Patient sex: F
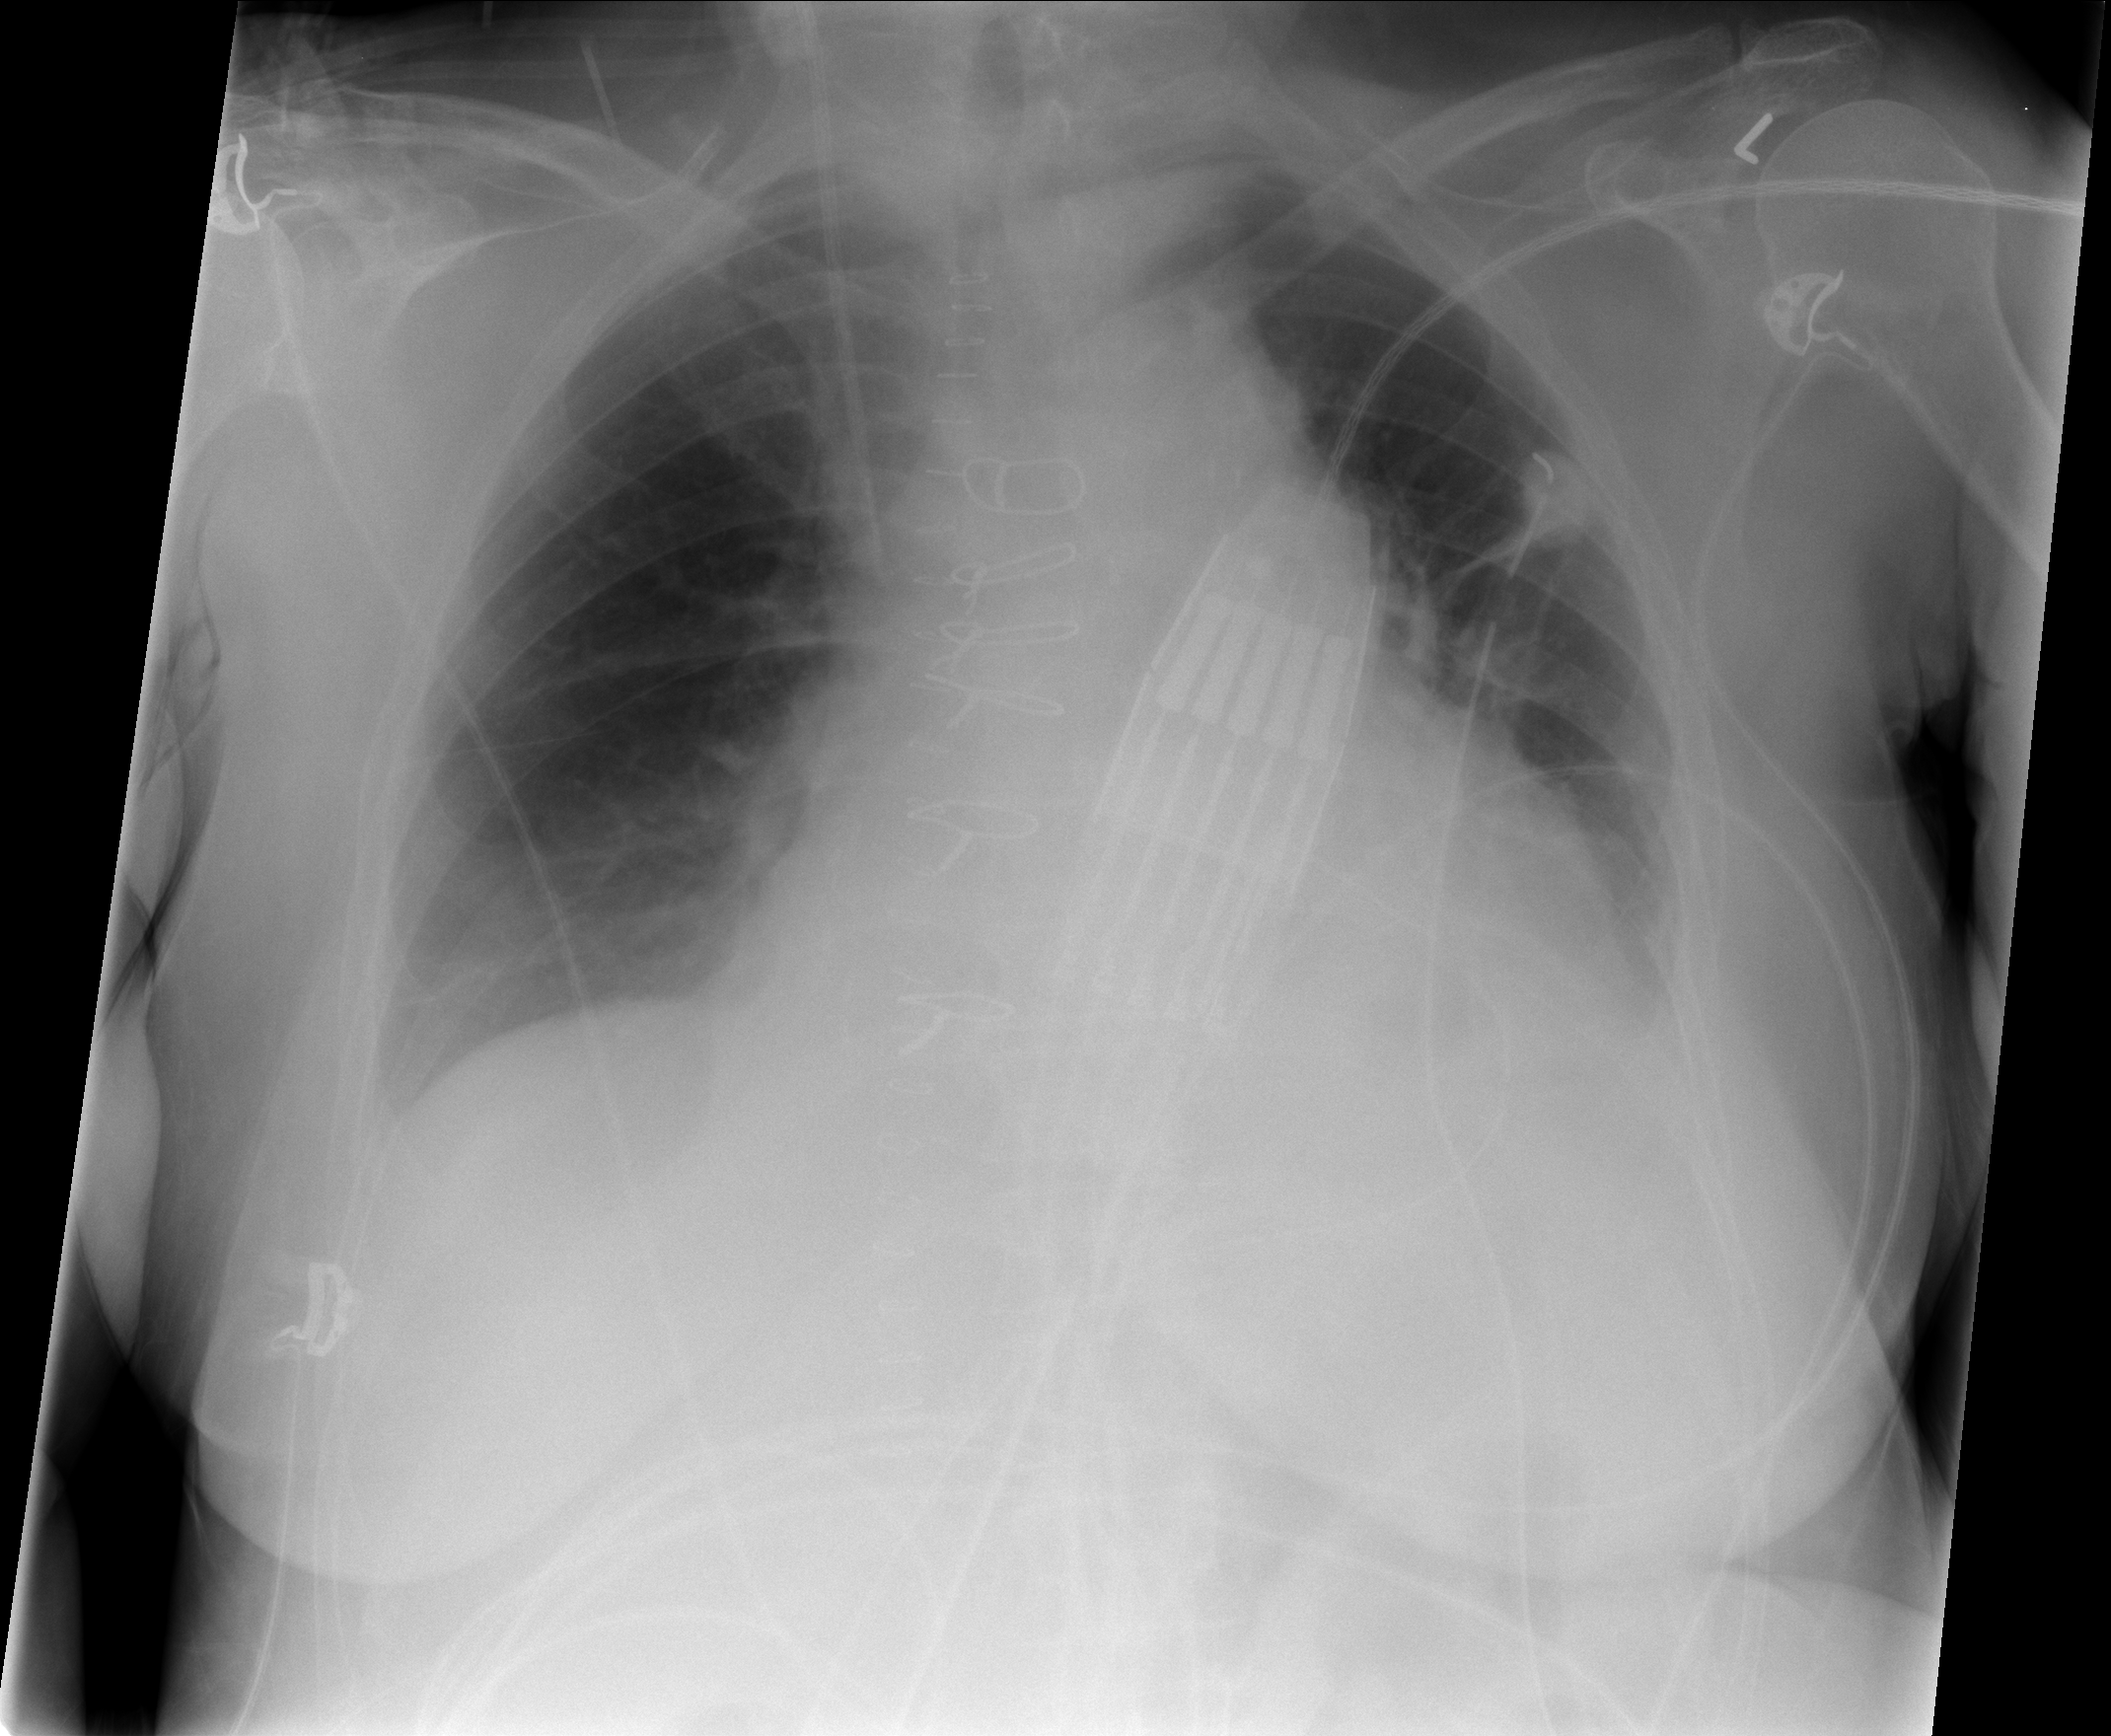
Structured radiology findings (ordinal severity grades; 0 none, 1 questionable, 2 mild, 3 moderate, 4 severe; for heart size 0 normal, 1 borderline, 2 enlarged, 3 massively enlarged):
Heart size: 2
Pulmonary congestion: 0
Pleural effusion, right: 1
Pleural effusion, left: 1
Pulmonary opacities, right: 0
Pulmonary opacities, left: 0
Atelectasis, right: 2
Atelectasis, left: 2